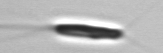
Label: Chrysochromulina